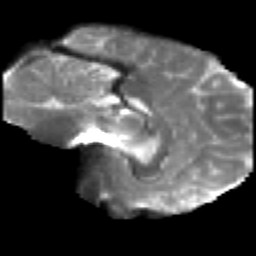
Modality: T2w
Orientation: sagittal
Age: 30
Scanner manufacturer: siemens
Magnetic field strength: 3 T
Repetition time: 2.2 s
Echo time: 0.084 s